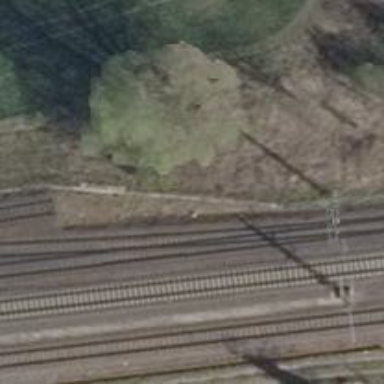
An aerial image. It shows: Siding railway line with electrified contact line for the trains.